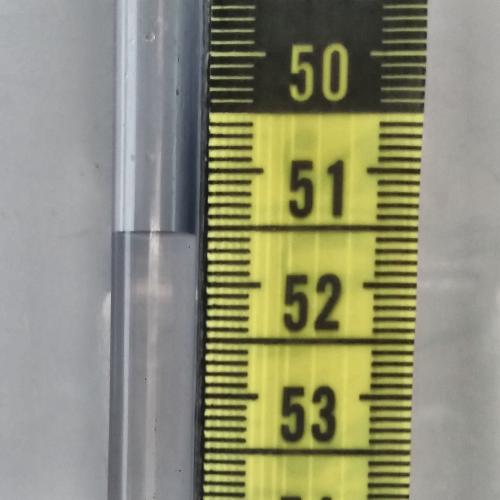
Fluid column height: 51.6 cm